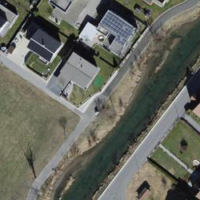
EUNIS habitat code: 55
Species observed at this site:
Filipendula ulmaria